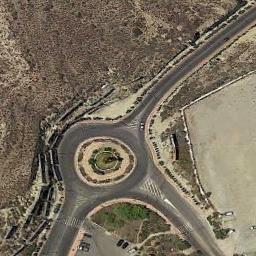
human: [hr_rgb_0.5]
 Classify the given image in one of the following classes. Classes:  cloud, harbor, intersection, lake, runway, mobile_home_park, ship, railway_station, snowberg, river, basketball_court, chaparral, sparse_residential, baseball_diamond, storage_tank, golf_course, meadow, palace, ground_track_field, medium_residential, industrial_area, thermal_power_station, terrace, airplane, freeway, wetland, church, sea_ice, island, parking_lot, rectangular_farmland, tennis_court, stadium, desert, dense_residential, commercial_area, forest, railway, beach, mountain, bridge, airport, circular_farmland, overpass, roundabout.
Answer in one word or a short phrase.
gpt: roundabout